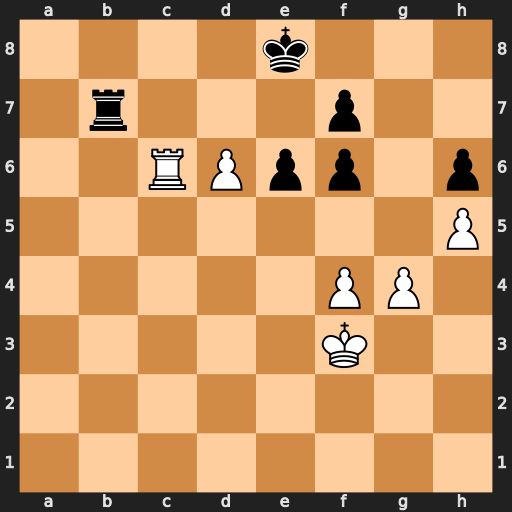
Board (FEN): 4k3/1r3p2/2RPpp1p/7P/5PP1/5K2/8/8
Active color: w
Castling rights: -
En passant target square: -
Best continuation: Rc8+ Kd7 Rc7+ Rxc7 dxc7 Kxc7 g5